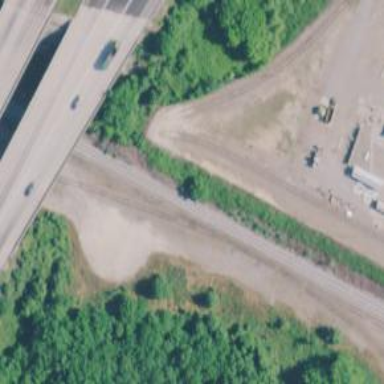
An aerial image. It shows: Rail spur service.